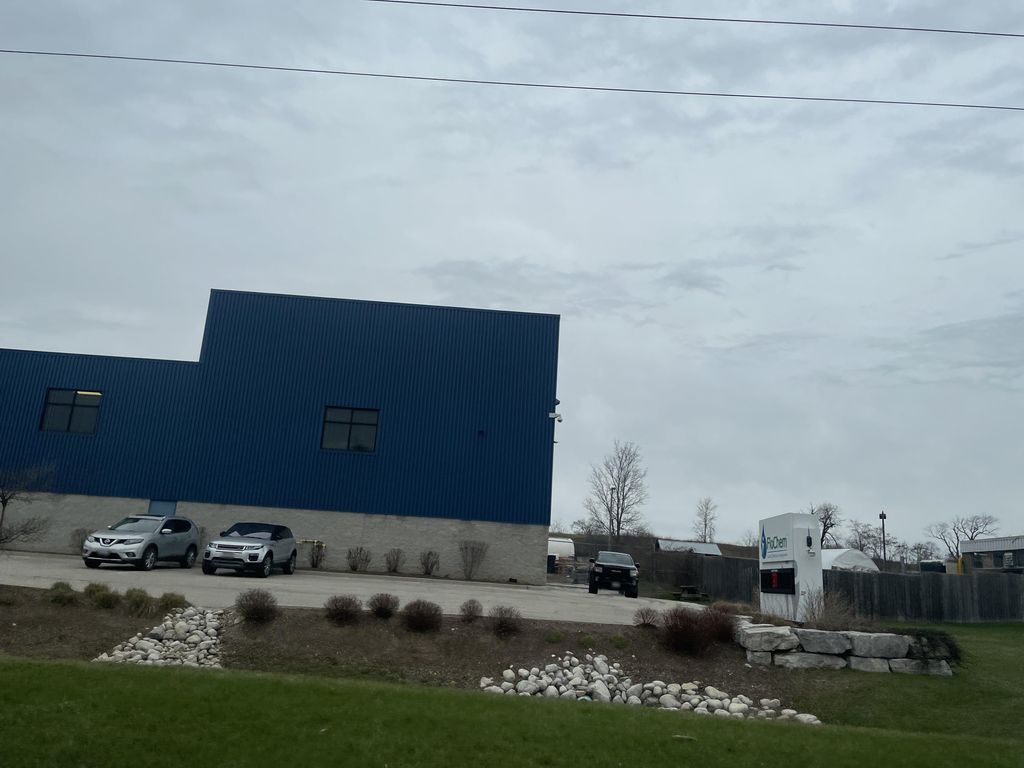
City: kitchener-waterloo